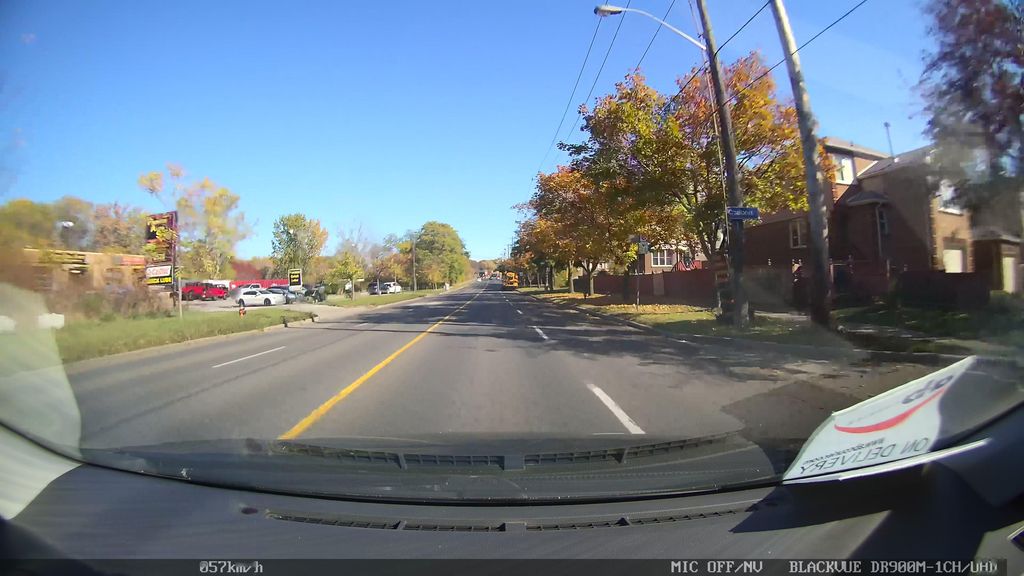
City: toronto